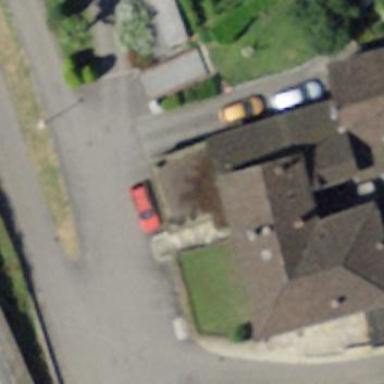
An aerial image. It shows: Simple house.